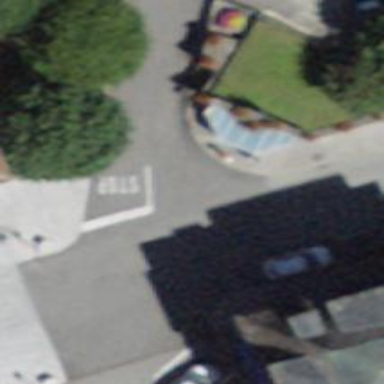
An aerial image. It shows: Kiosk shop.